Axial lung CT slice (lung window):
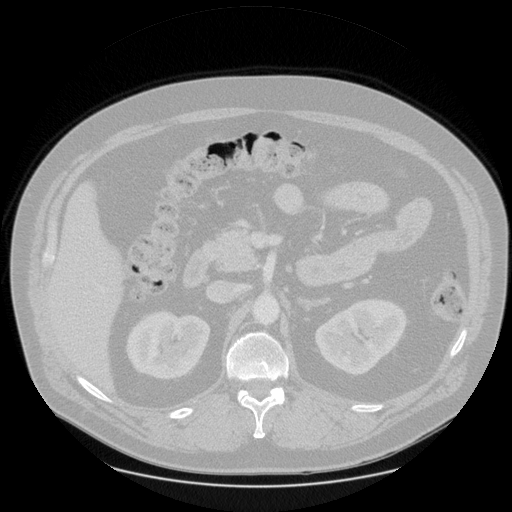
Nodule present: no